Question: I am using 'sherlock activity' bar spinner dropdown for my app and i would like to change the background color as now i am getting same color as default.
I am Using
'final String[] actions = new String[] { "WorkArea", "project1","project2", "project3" };'
and
'''
ArrayAdapter<String> adapter = new ArrayAdapter<String>(getBaseContext(),R.layout.sherlock_spinner_item, actions); getSupportActionBar().setNavigationMode(com.actionbarsherlock.app.ActionBar.NAVIGATION_MODE_LIST);
ActionBar.OnNavigationListener navigationListener = new OnNavigationListener() {
@Override
public boolean onNavigationItemSelected(int itemPosition, long itemId) {
Toast.makeText(getBaseContext(), "Current Action : "actions[itemPosition],Toast.LENGTH_SHORT).show();
return false;
} };
getSupportActionBar().setListNavigationCallbacks(adapter, navigationListener);
adapter.setDropDownViewResource(R.layout.sherlock_spinner_dropdown_item);
'''
I am getting like
can i change the background color here ?? If Yes, Any Suggestion Please. Thank you
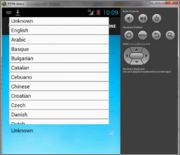
Answer: Did you try to change your theme ?
In your manifest file, set your theme with the following :
> '''
<application
android:theme="@style/Sherlock.__Theme.DarkActionBar">
'''
You can create your own actionbar style easily by using a web generator like <URL>